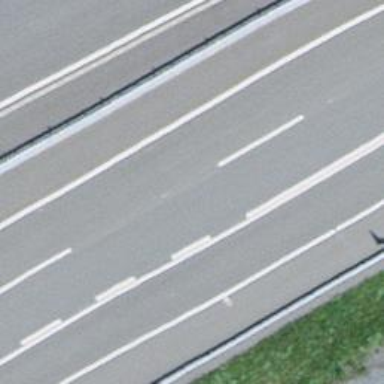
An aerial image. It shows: Asphalt motorway.